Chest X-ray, AP view. Patient: 64 years old, sex M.
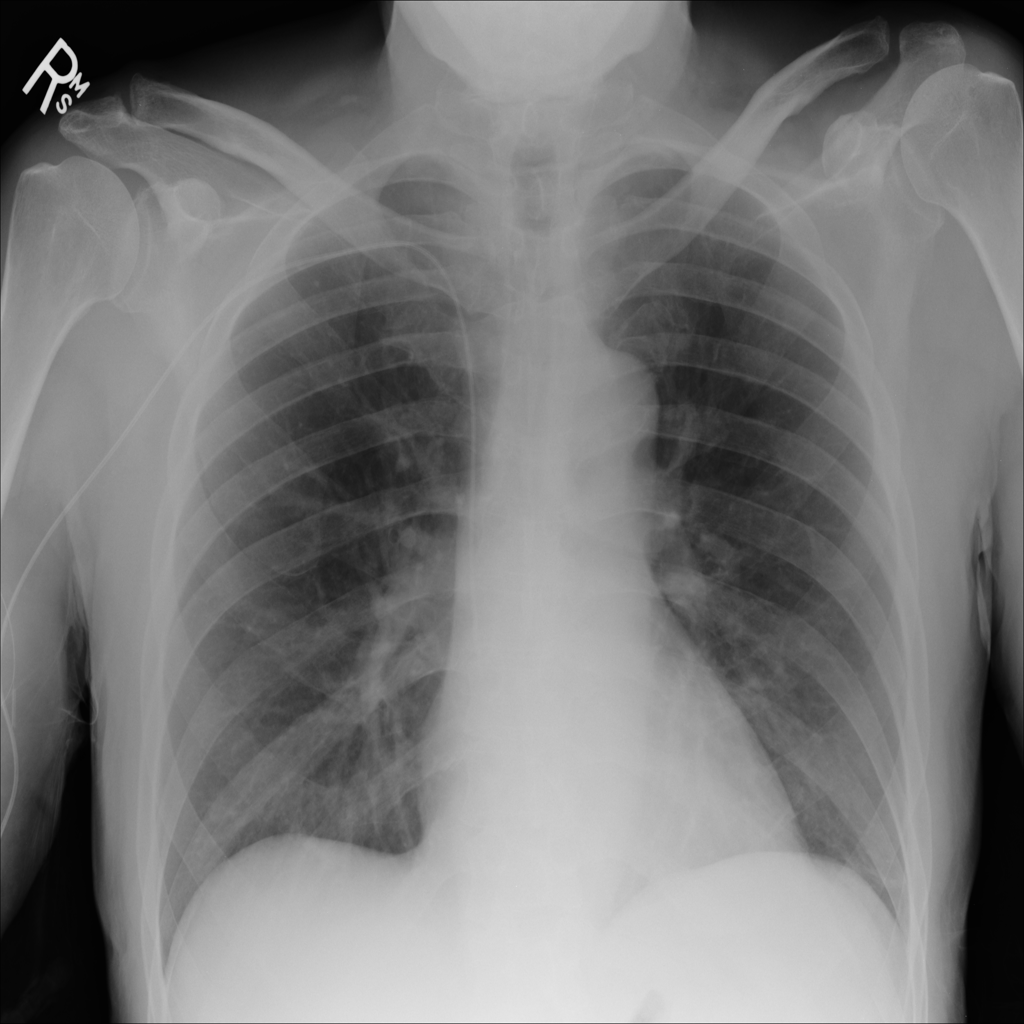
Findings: Atelectasis